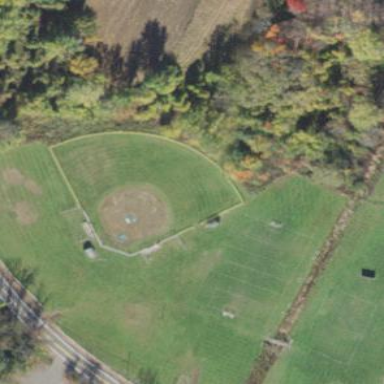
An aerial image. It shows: Baseball pitch for leisure and sports activities.